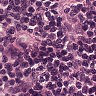
Metastatic tissue present: no